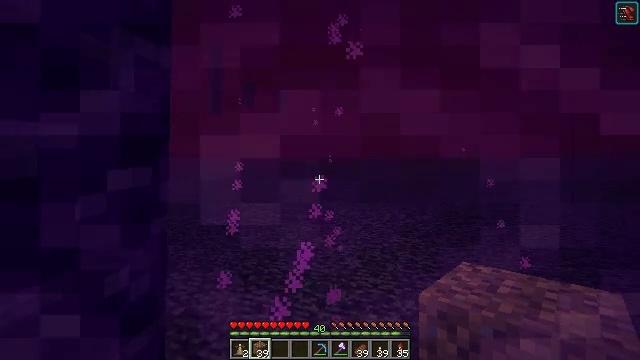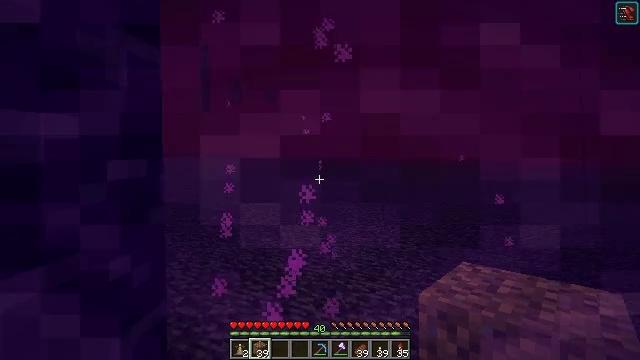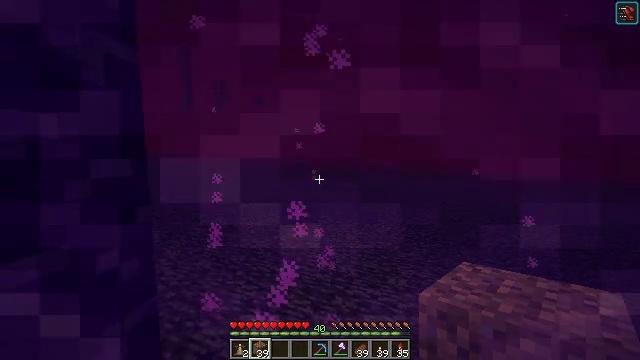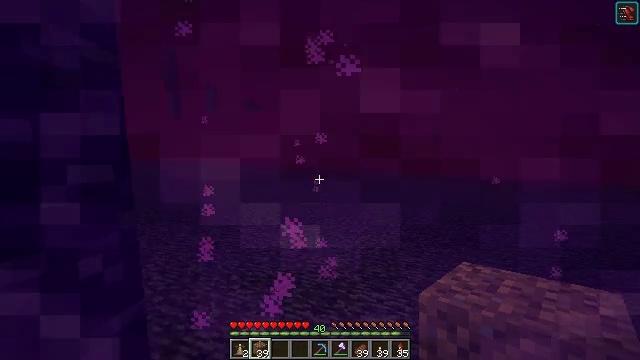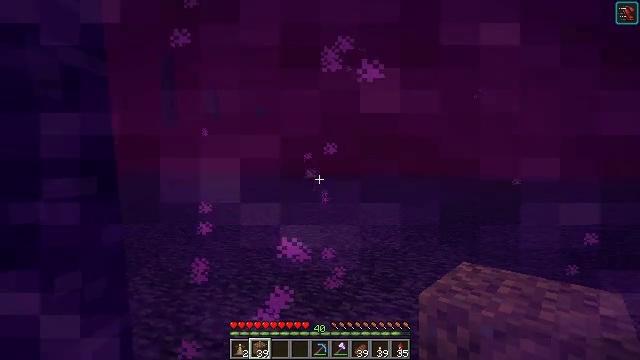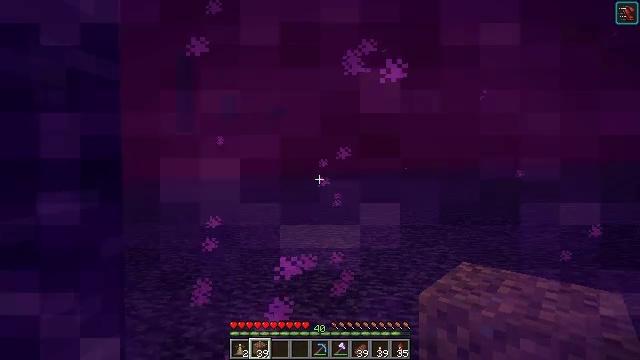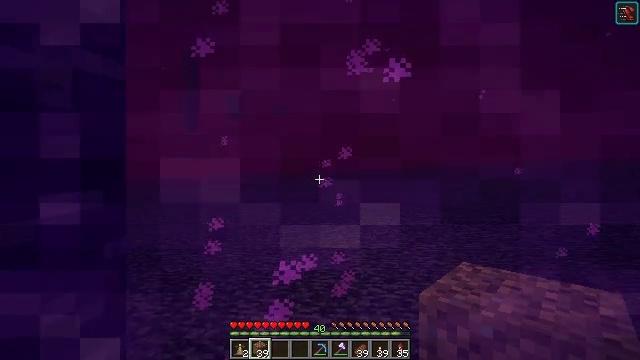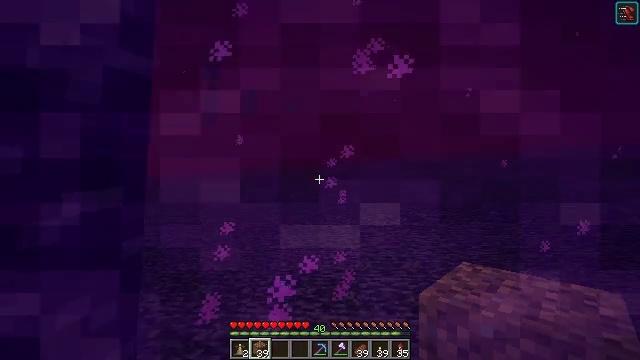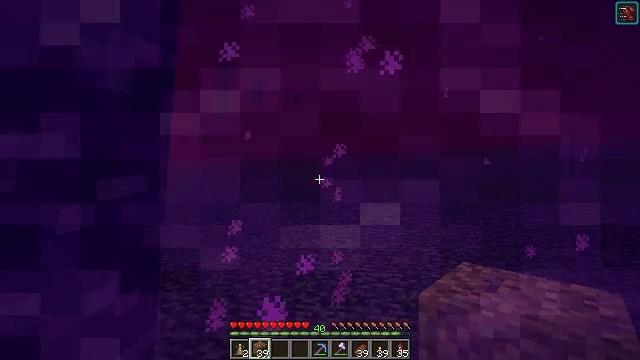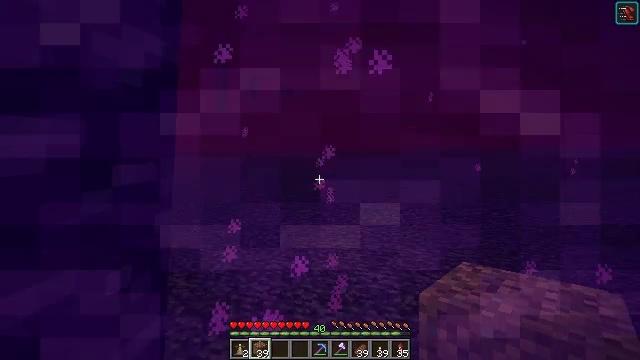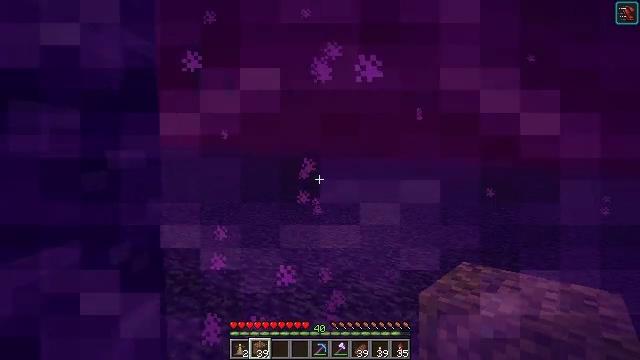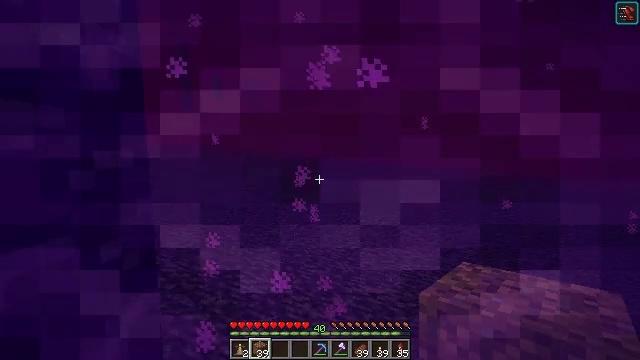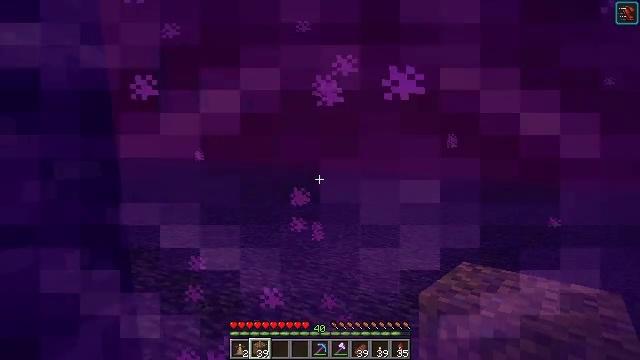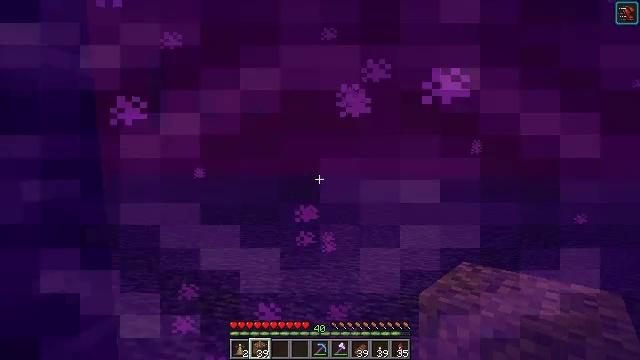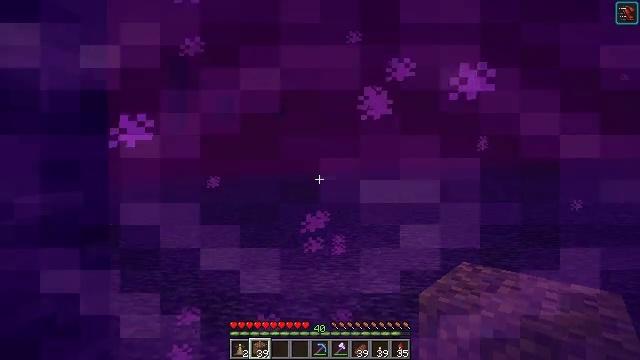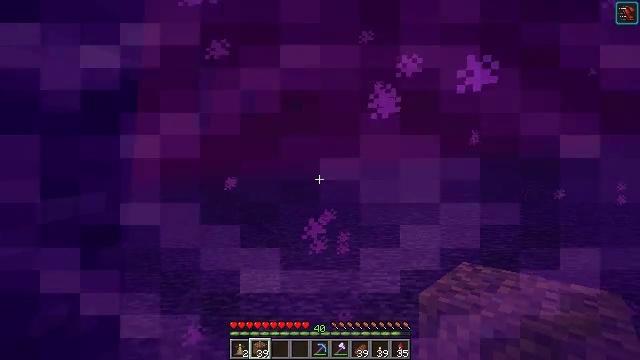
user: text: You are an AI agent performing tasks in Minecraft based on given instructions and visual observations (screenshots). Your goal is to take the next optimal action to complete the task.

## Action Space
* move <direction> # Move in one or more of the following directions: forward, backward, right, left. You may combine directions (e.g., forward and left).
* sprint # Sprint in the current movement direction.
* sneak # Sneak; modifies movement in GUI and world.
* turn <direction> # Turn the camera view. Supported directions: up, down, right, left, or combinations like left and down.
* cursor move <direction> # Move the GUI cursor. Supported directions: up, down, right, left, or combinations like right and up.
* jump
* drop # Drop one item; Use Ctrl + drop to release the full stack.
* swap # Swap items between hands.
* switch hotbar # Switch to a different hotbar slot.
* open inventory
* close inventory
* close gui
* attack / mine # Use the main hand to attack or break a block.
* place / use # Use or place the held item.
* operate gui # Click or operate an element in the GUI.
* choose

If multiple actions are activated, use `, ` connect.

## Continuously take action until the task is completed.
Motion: motion action
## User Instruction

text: Drop a potato.
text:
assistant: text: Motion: no_op
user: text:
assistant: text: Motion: no_op
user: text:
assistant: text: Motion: no_op
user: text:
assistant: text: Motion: no_op
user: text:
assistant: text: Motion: no_op
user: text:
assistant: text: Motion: no_op
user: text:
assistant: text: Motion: no_op
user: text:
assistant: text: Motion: no_op
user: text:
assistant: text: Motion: no_op
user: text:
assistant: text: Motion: no_op
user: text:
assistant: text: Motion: no_op
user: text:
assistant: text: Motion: no_op
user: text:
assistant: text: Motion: no_op
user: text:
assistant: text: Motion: no_op
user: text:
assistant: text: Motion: no_op
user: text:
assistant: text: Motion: no_op
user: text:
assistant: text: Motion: no_op
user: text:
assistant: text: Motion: no_op
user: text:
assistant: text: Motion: no_op
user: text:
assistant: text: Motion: no_op
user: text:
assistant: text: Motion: no_op
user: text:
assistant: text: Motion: no_op
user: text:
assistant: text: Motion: no_op
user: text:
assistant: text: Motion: no_op
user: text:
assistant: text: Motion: no_op
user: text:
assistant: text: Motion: no_op
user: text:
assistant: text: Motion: no_op
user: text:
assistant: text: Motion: no_op
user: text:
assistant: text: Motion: no_op
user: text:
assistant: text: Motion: no_op